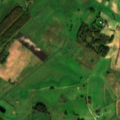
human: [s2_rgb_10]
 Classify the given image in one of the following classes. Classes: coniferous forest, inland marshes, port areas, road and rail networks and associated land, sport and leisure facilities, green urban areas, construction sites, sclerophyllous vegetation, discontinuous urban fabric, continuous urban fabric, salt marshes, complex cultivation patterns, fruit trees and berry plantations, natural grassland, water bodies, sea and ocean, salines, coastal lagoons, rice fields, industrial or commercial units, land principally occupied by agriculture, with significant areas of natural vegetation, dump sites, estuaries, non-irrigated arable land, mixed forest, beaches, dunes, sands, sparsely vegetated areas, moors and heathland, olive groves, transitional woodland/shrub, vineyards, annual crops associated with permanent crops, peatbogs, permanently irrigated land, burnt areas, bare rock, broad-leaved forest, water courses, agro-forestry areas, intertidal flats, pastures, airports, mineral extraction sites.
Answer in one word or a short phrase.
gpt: non-irrigated arable land, pastures, mixed forest